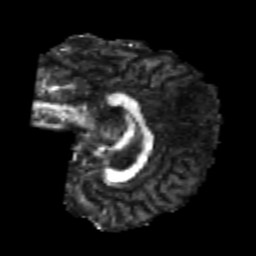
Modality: FA
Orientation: sagittal
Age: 22
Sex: male
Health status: healthy
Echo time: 0.074 s